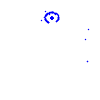
Particle: proton